Interaction volume radius: 10 \u00c5
Interaction volume height: 20 \u00c5
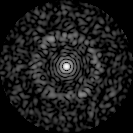
Disorder parameter: 0.8165